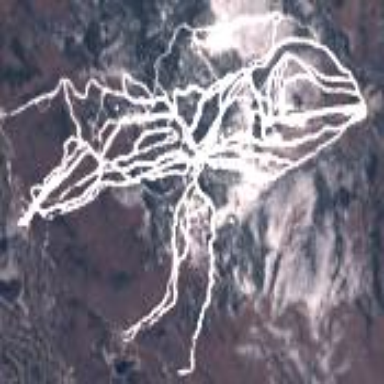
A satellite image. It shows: Area designated for winter sports.